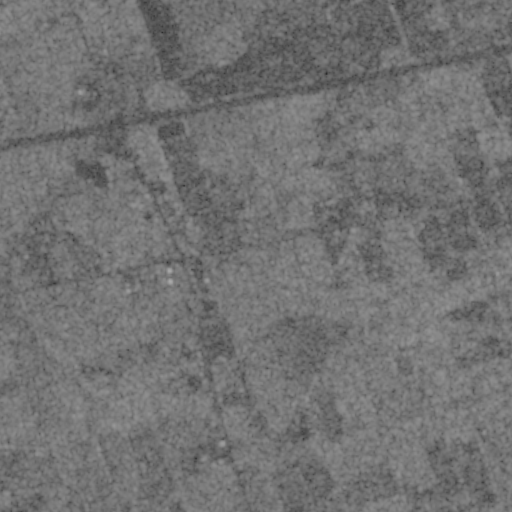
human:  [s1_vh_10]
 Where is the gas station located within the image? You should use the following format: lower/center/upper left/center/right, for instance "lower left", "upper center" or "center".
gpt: The gas station is located in the lower center of the image.
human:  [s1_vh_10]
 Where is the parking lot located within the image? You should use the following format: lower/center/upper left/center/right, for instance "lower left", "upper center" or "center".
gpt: The parking lot is located in the center left of the image.
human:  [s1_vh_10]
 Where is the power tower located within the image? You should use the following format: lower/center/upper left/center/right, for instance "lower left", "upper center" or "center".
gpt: The power tower is located in the upper left of the image.
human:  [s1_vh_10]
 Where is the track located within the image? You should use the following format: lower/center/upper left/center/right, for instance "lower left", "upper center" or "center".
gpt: There is no track in the image.

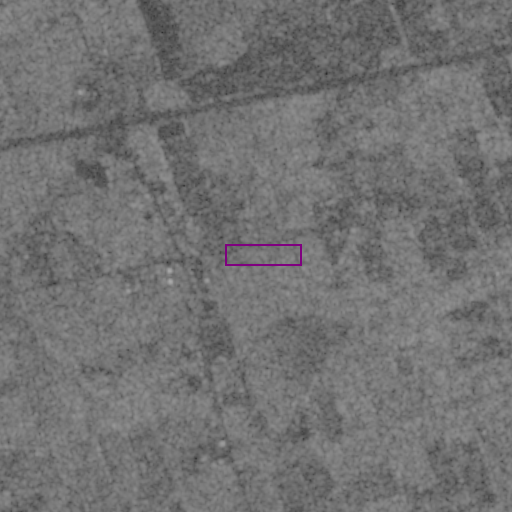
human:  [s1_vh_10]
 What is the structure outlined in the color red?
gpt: There is no red outline.
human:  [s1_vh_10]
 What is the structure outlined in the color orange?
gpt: There is no structure outlined in orange.